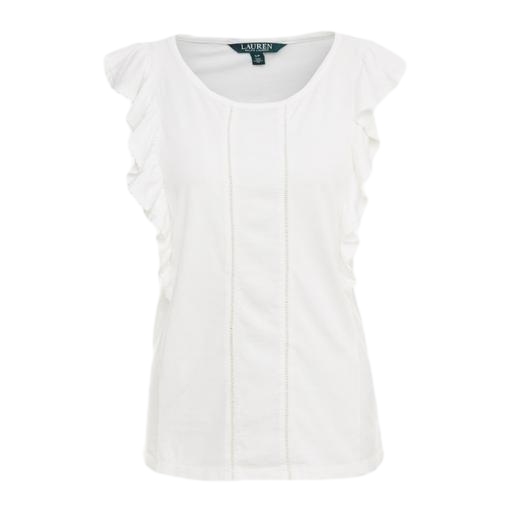
sleeveless ruffle tee, short-sleeve top only macy, white ruffle-trimmed jersey top, white background